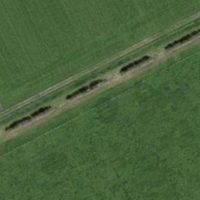
EUNIS habitat code: 40
Species observed at this site:
Vanessa cardui
Jynx torquilla
Astrantia major